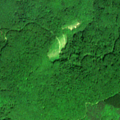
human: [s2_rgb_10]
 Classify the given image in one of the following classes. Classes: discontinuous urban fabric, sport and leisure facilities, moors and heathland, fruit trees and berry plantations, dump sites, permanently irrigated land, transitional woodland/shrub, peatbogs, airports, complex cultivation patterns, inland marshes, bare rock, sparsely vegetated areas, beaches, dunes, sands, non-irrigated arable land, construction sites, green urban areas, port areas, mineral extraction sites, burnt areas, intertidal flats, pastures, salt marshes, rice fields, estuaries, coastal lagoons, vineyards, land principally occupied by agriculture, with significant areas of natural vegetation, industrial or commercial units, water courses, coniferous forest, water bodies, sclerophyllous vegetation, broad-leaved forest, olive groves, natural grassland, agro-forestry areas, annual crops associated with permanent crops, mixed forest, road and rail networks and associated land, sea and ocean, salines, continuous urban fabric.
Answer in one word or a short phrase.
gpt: broad-leaved forest, coniferous forest